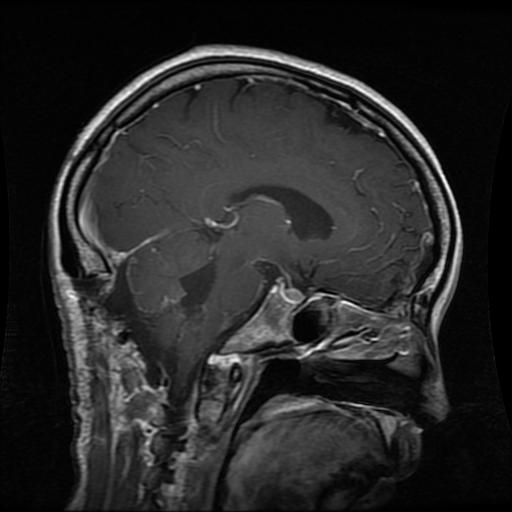
Label: glioma